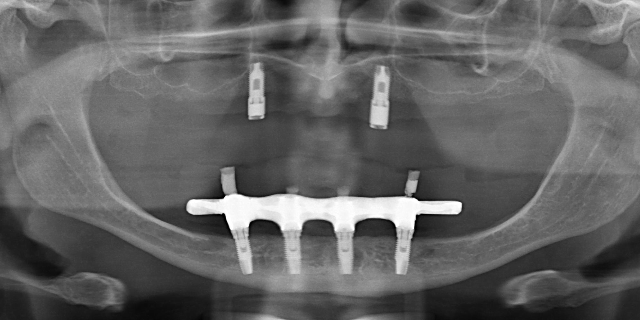
adult